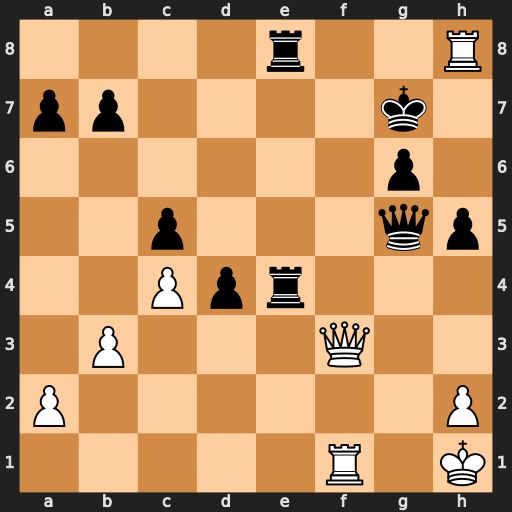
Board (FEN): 4r2R/pp4k1/6p1/2p3qp/2Ppr3/1P3Q2/P6P/5R1K
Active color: w
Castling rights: -
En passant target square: -
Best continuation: Rxe8 Rxe8 Qf7+ Kh6 Qxe8